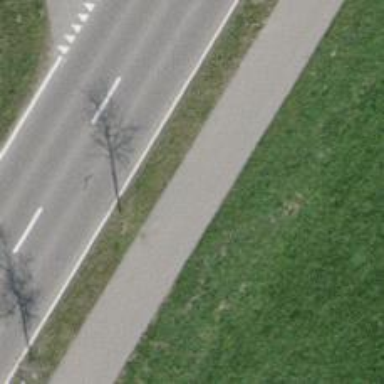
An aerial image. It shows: Asphalt path.